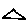
Label: triangle